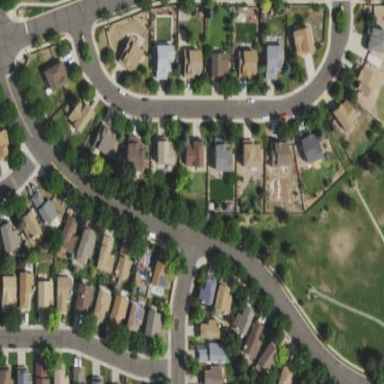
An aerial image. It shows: This residential area consists of single-family homes.